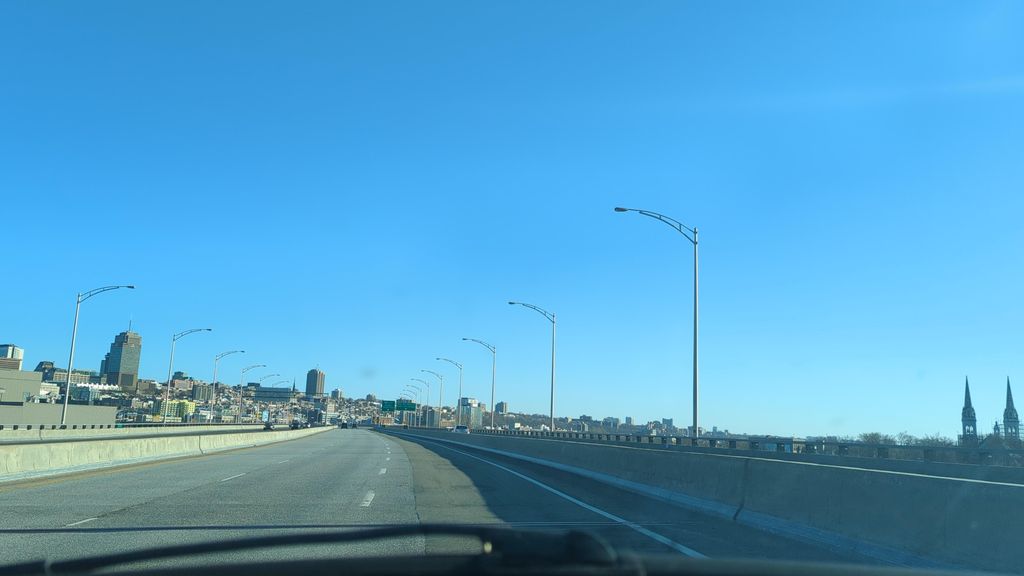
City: quebec_city